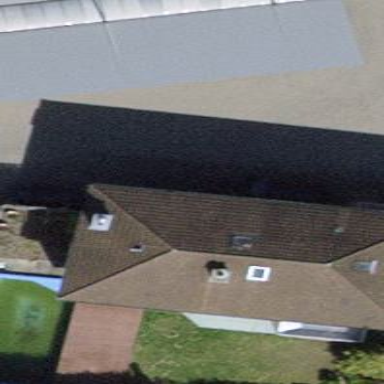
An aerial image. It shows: Building with tiled roof.